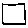
Label: square